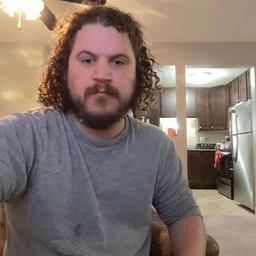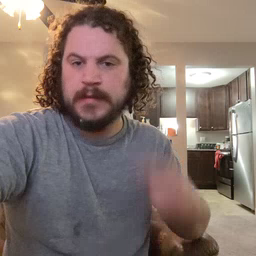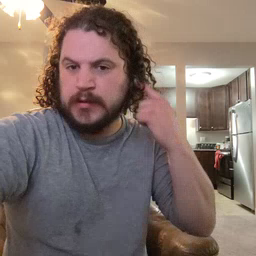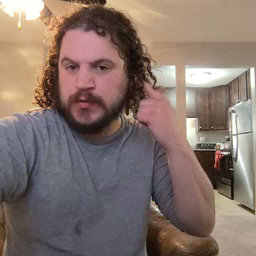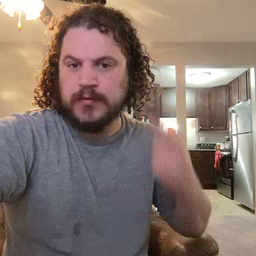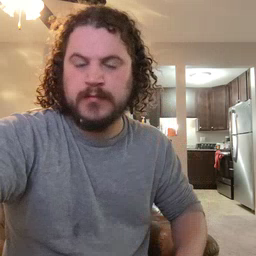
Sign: ear